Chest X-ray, AP view. Patient: 58 years old, sex F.
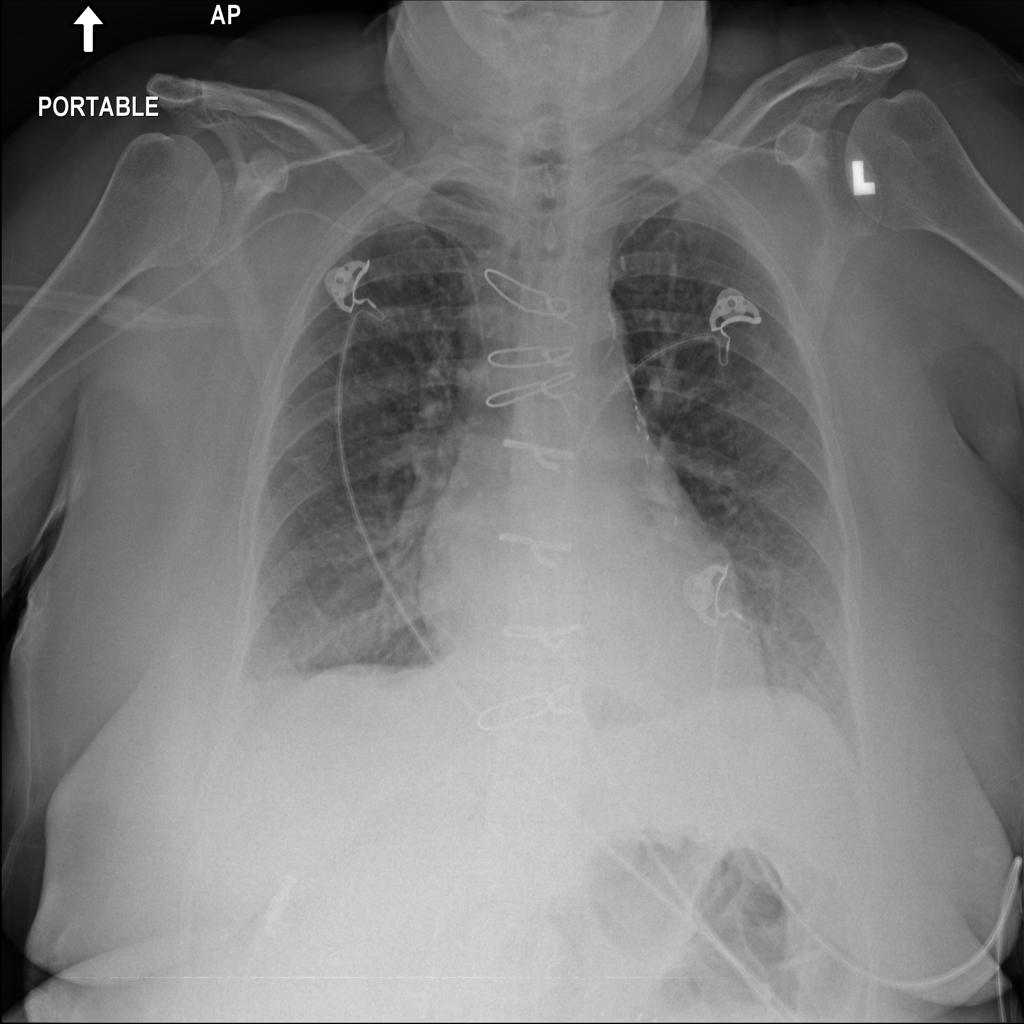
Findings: Edema, Effusion